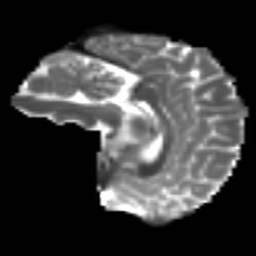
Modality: T2w
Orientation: sagittal
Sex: female
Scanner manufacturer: ge
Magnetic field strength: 3 T
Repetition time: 7 s
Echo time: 0.08 s